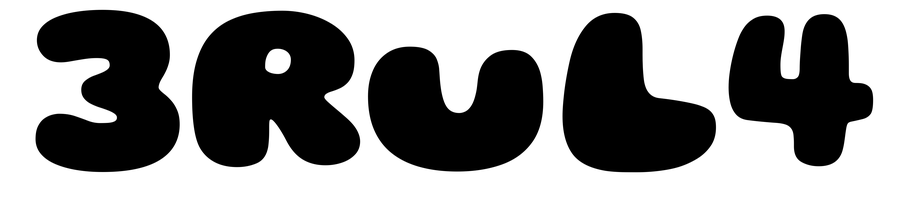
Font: Gluten_Black